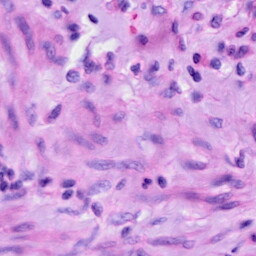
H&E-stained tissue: Cervix